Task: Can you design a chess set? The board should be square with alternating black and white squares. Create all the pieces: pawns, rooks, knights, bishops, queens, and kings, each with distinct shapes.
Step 1669:
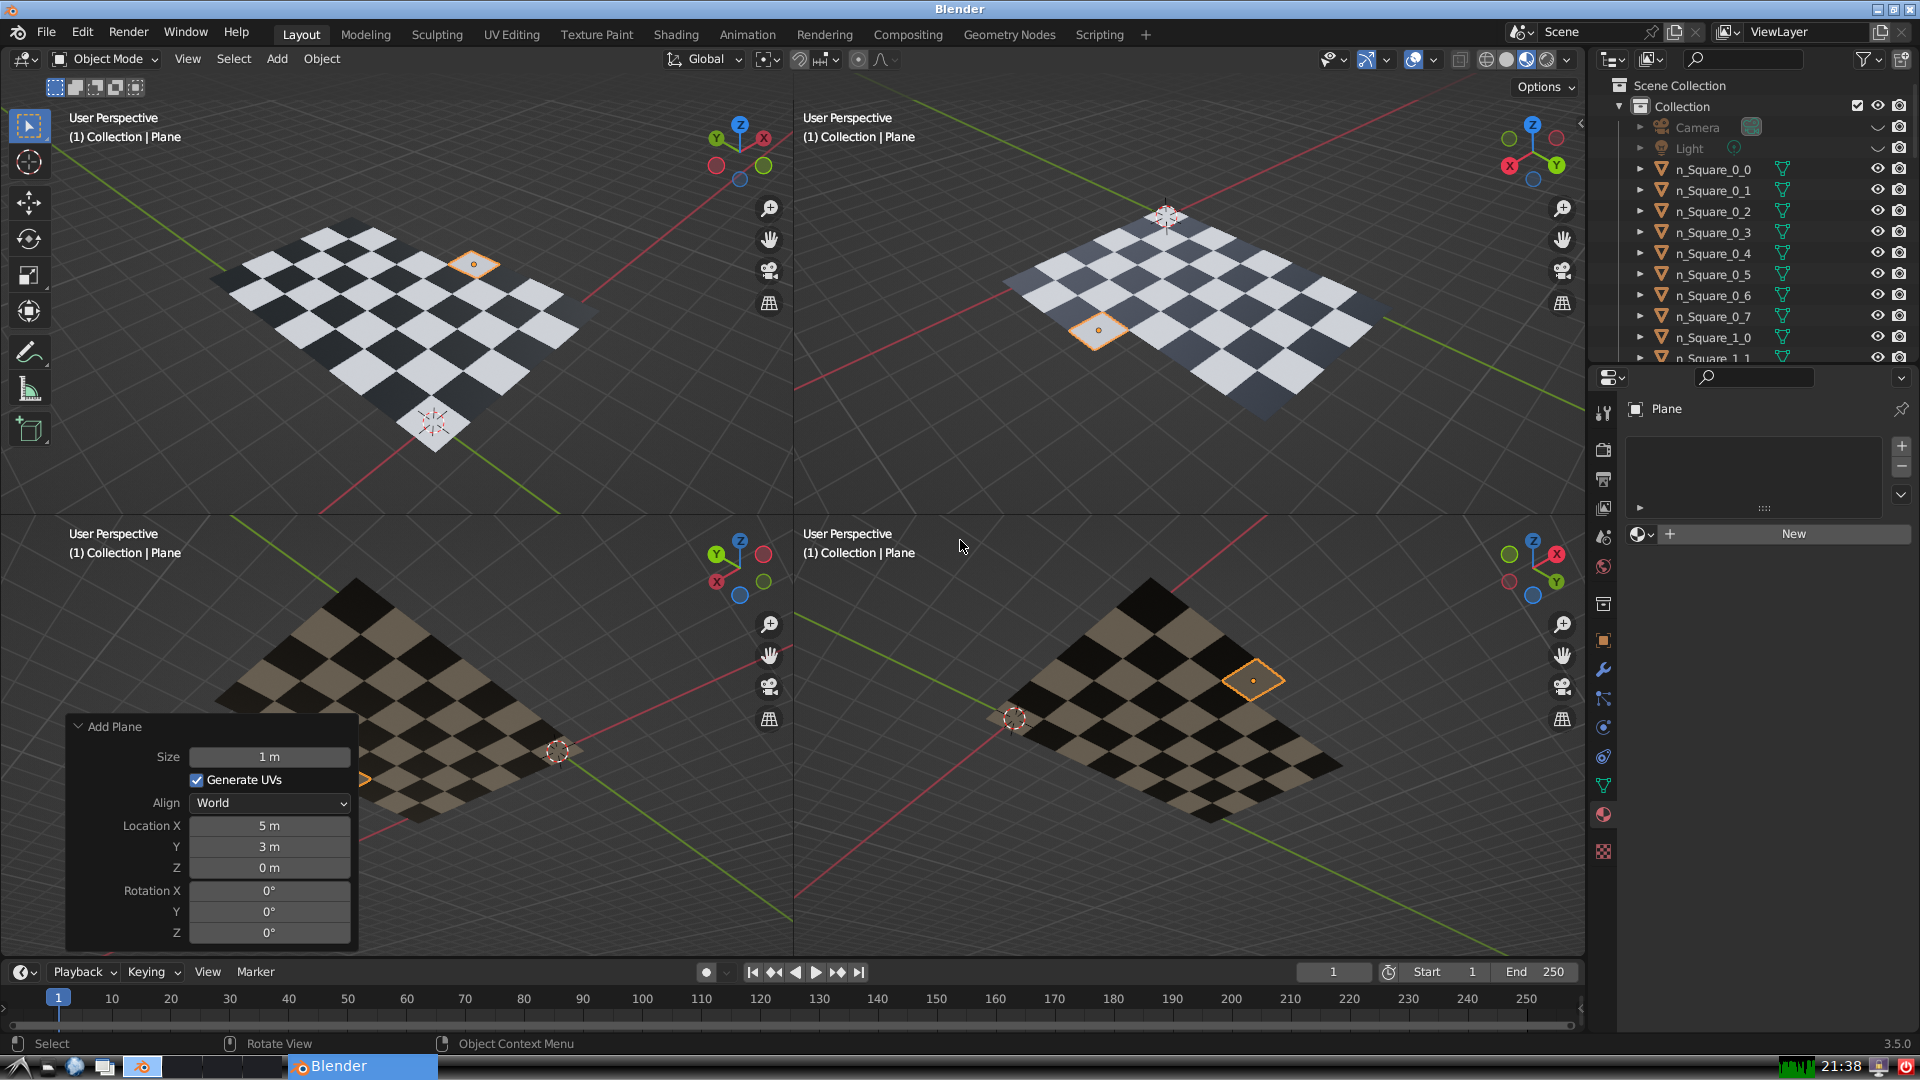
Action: {"mouse_move": [1608, 631]}